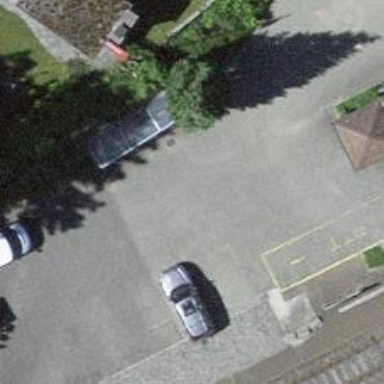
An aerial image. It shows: Bus stop along the road.